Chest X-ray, AP view. Patient: 52 years old, sex M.
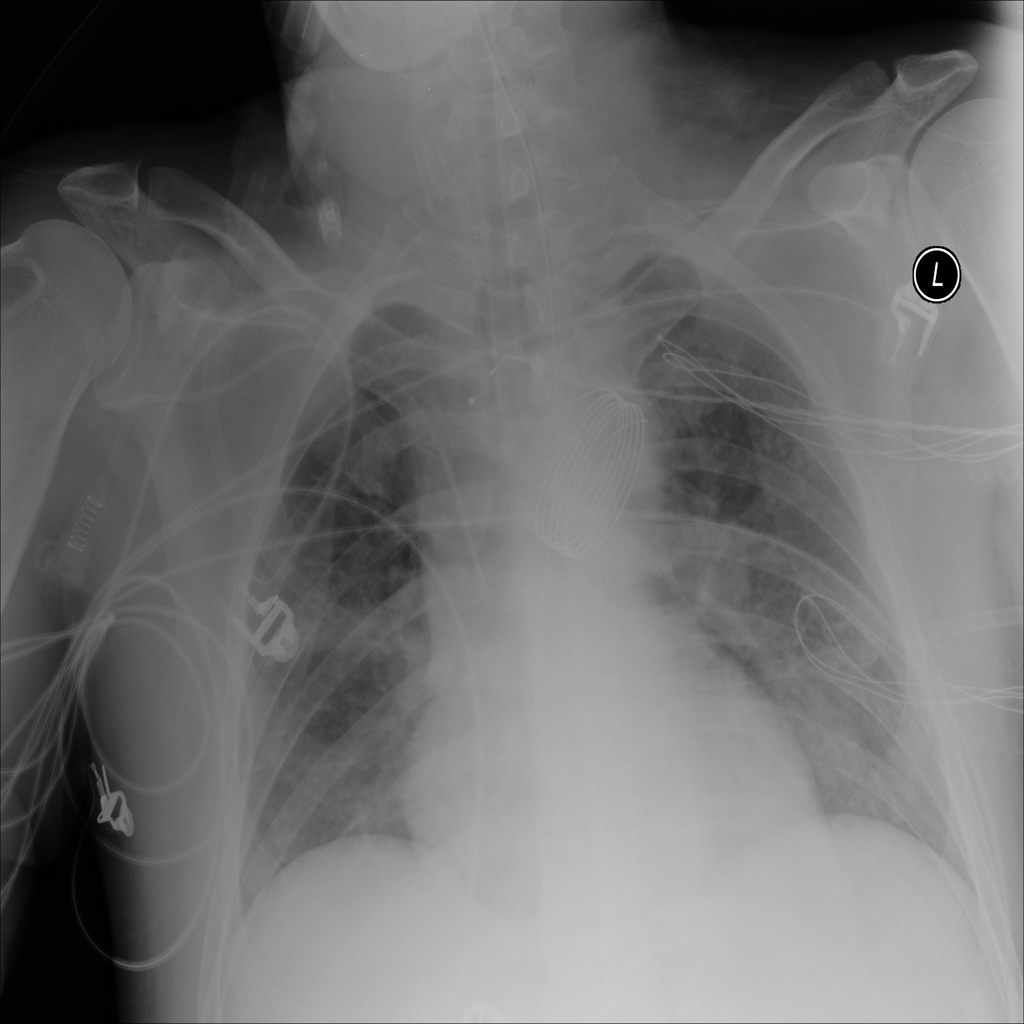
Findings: No Finding